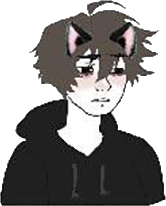
Label: 5_Twinkjak